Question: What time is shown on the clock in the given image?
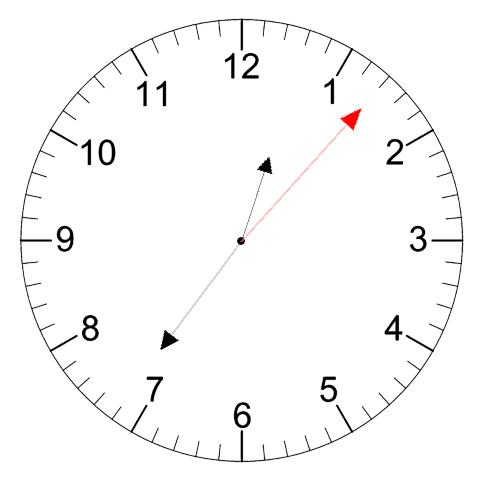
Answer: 12:36:07